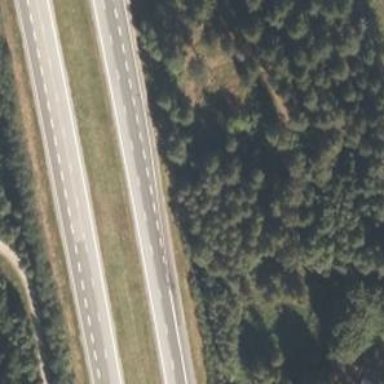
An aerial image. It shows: Asphalt motorway.